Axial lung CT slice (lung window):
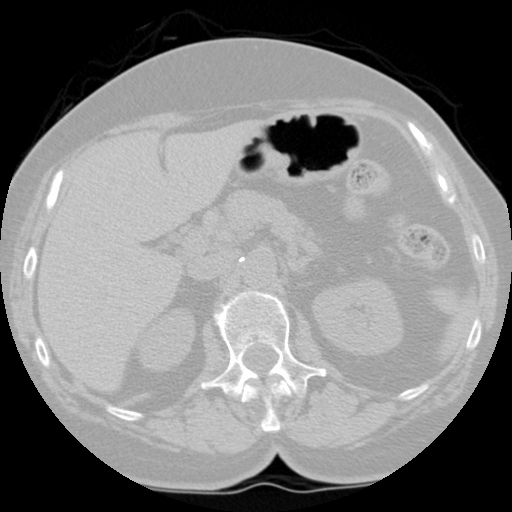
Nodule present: no